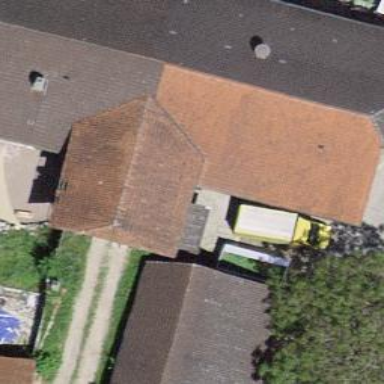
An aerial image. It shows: Farm building.